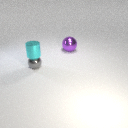
small cyan metal cylinder above small gray metal sphere